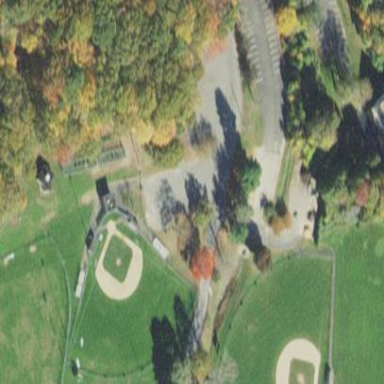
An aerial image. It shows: Baseball pitch for leisure and sports activities.